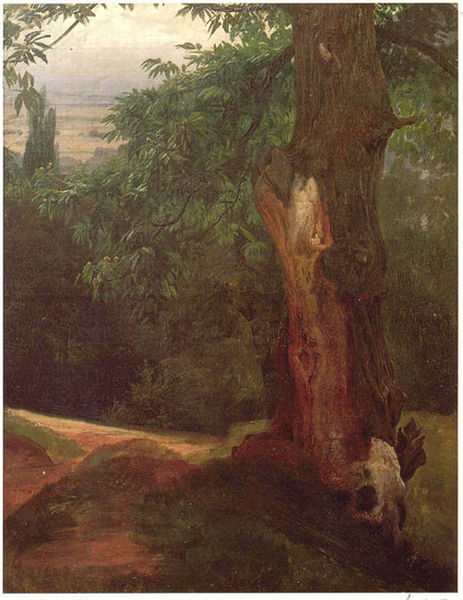
Titel: Baumstudie mit Talblick
Künstler: Johann Wilhelm Schirmer
Standort: Karlsruhe
Institution: Staatliche Kunsthalle Karlsruhe
Schlagwörter: baum, berg, blau, blätter, dunkel, felsen, gemälde, himmel, laub, meer, schatten, wasser, weiß, wolken, aquarell, bäume, grün, landschaft, ocker, sand, see, äste, blume, braun, grau, hell, holz, licht, skizze, strasse, ausblick, gras, hund, park, rot, tier, weg, wiese, wolke, hochformat, malerei, alt, mensch, schädel, stein, steine, tot, bild, öl, ast, baumstamm, dämmerung, ebene, erde, feld, felder, horizont, hügel, natur, stamm, strauch, weide, weite, zweige, busch, büsche, gebüsch, kirche, pfad, sonne, sträucher, wiesen, boden, land, blatt, pflanzen, tal, wald, garten, sommer, strand, düster, naturalismus, abhang, acker, lehm, fels, dunst, nebel, herbst, ölgemälde, luft, detail, gespalten, panorama, knochen, vanitas, memento mori, durchblick, provence, wurzel, zweig, zypresse, moos, wälder, lichtung, seite, strahl, laubbaum, tanne, kaputt, landschaftsbild, totenkopf, wurzeln, sterben, lanschaft, blitz, geäst, metamorphose, rinde, grad, kastanie, eiche, atmosphäre, platane, baumrinde, waldweg, botanik, wegesrand, toskana, wewg, weitblick, borke, wuchs, skull, harz, baumstam, braunh, hoizont, sonnte, 1800, älste, glatwerk, stammt, astbruch, staamm, hochformag, riinde